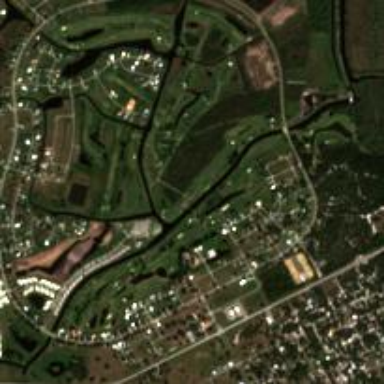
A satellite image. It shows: Golf course.